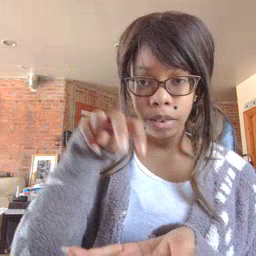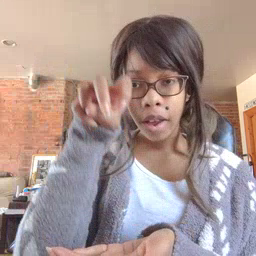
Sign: jump